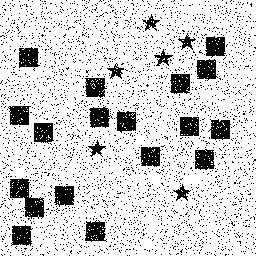
Squares: 18
Triangles: 0
Stars: 6
Total shapes: 24